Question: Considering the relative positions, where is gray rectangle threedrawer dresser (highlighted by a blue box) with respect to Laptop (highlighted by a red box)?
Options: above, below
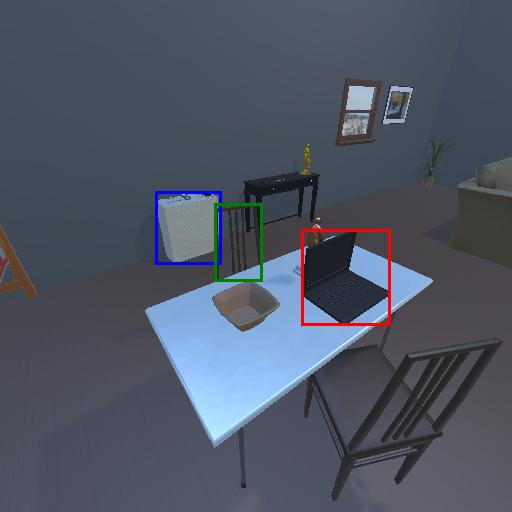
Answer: above